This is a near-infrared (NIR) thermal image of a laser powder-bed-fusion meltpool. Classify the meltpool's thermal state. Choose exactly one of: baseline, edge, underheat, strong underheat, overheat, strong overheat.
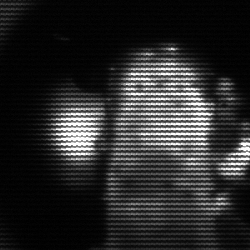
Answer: strong underheat